Interaction volume radius: 10 \u00c5
Interaction volume height: 50 \u00c5
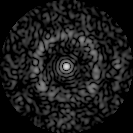
Disorder parameter: 0.7556